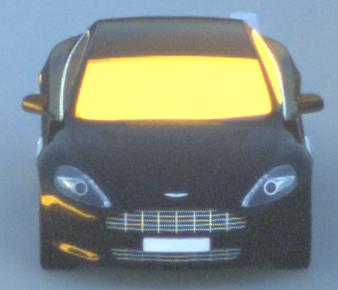
Make: Aston Martin
Model: Rapide
Detailed model: Rapide
Model produced from: 2010/03
Model produced until: 2013/07
Doors: 5
Color: black
Road condition: dry road
Daytime: sunrise or sunset
Contrast: high contrast